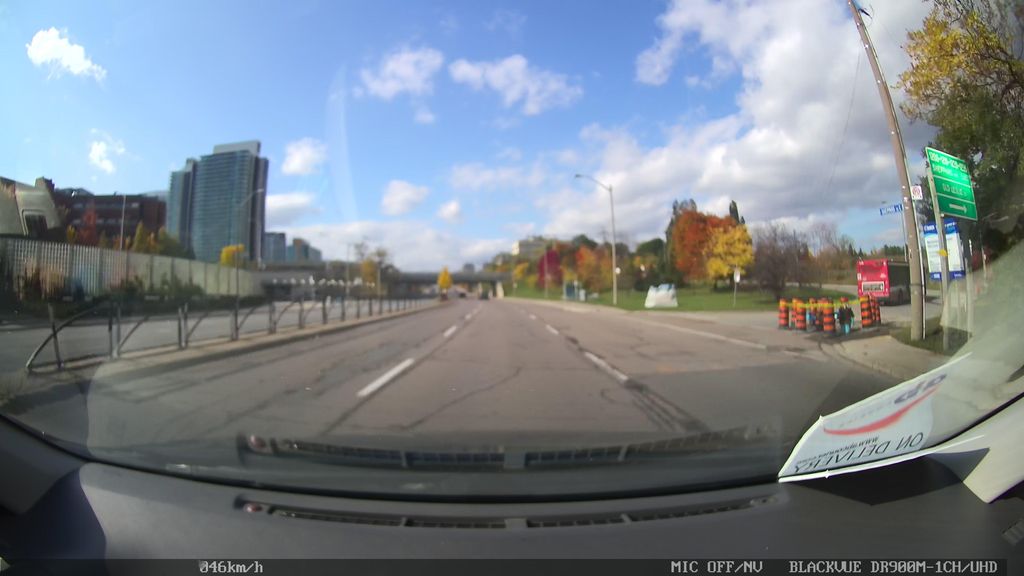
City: toronto